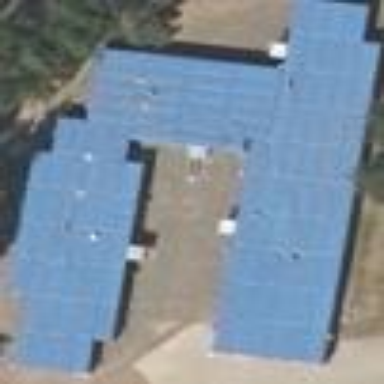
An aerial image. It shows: School building.